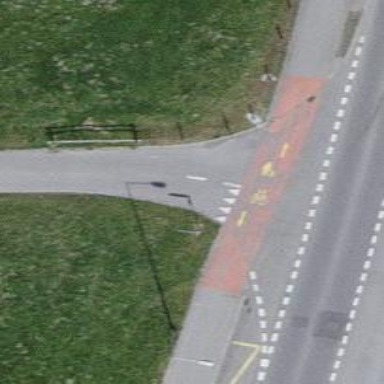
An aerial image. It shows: Road with "give way" sign.